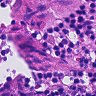
Metastatic tissue present: no